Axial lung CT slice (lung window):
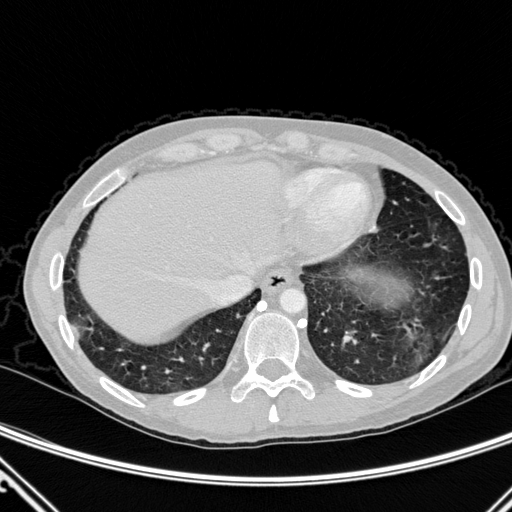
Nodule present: no